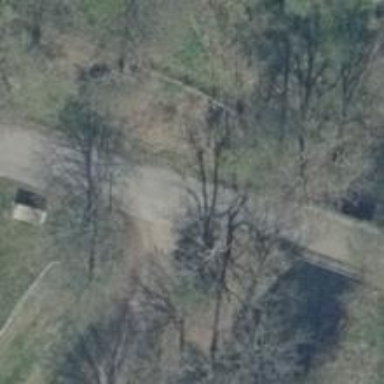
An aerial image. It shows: Emergency access point on the road.